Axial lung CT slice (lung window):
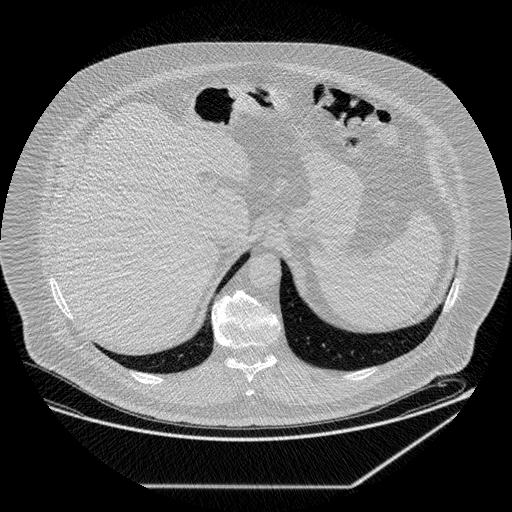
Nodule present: no